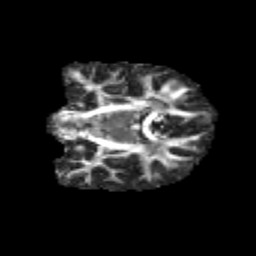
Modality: FA
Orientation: coronal
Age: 14
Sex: female
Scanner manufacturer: siemens
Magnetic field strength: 3 T
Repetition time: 3.8 s
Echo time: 0.07 s